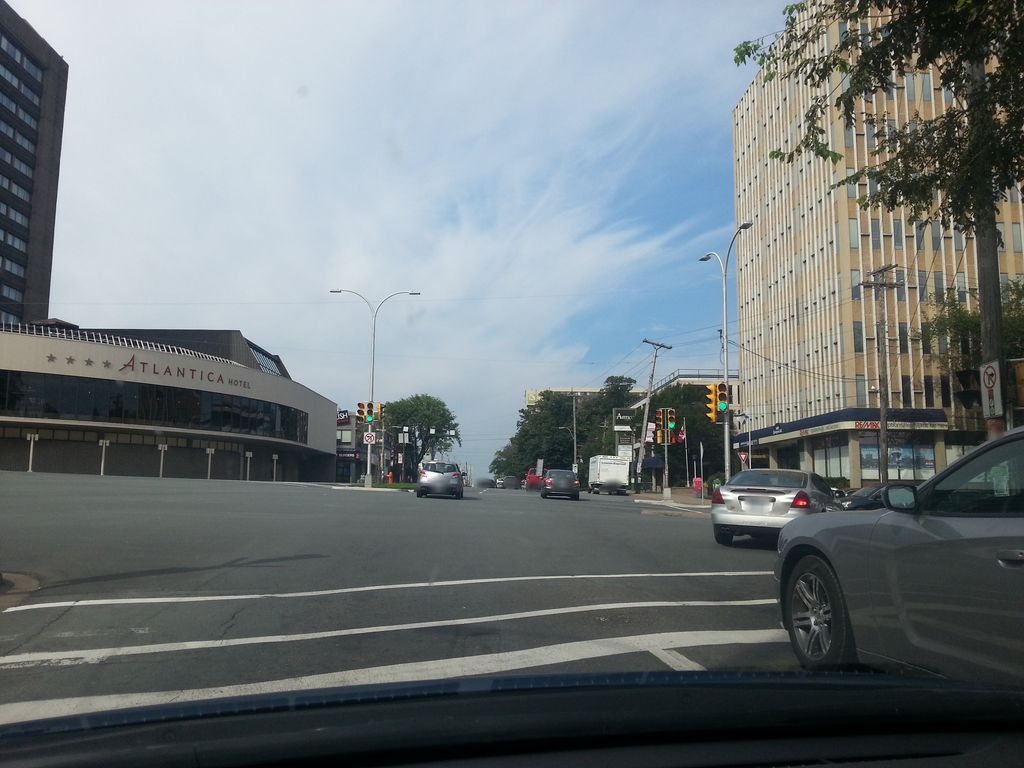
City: halifax